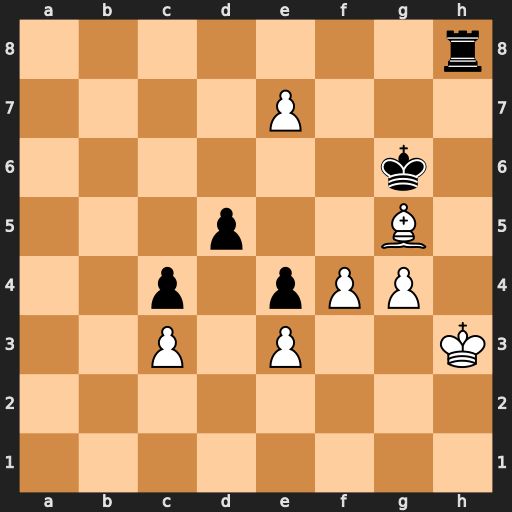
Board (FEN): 7r/4P3/6k1/3p2B1/2p1pPP1/2P1P2K/8/8
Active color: w
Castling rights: -
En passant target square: -
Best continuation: Kg3 Kf7 f5